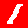
Digit: 1